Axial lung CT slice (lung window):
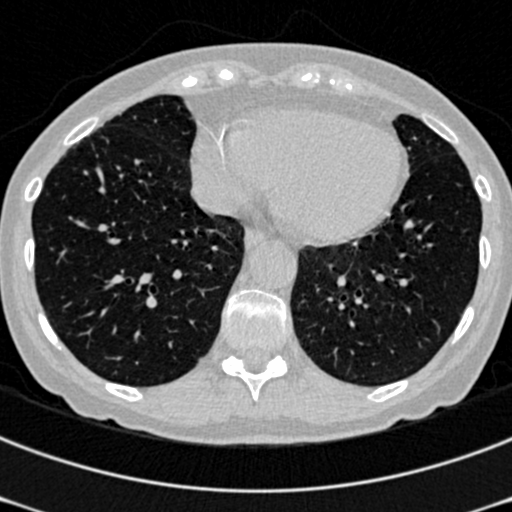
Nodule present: no